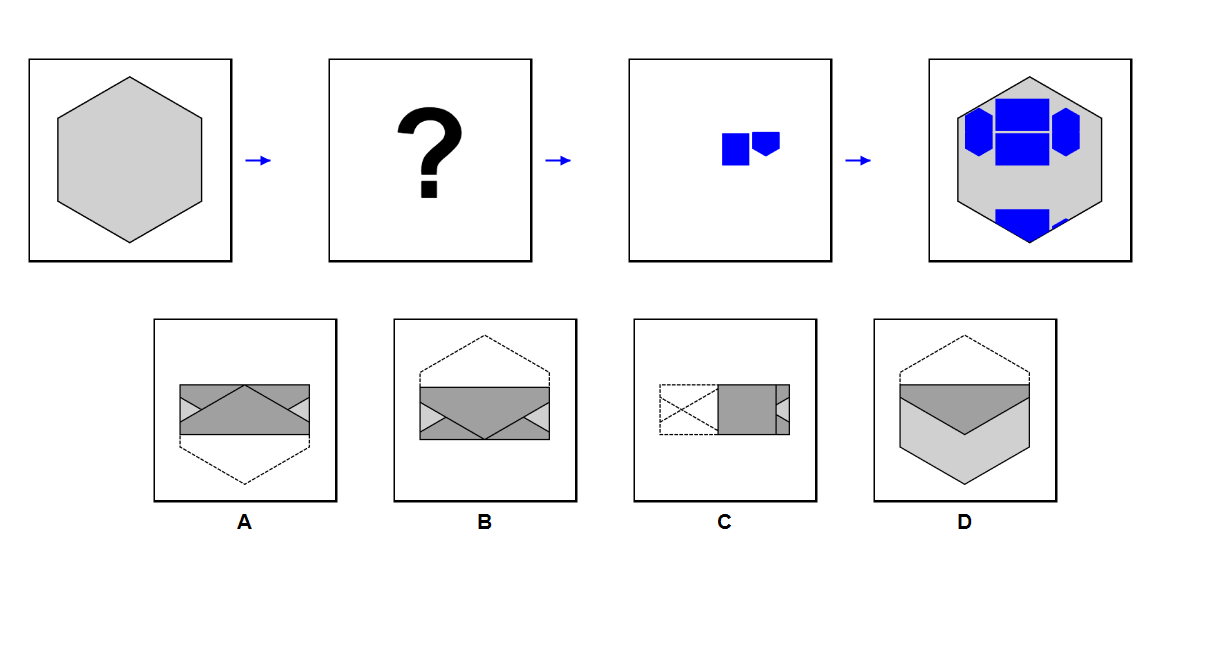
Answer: B